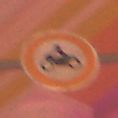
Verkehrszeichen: VerbotKraftraeder
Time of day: Night
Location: Outdoor (Urban)
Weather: Overcast
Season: Winter
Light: Artificial